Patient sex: M
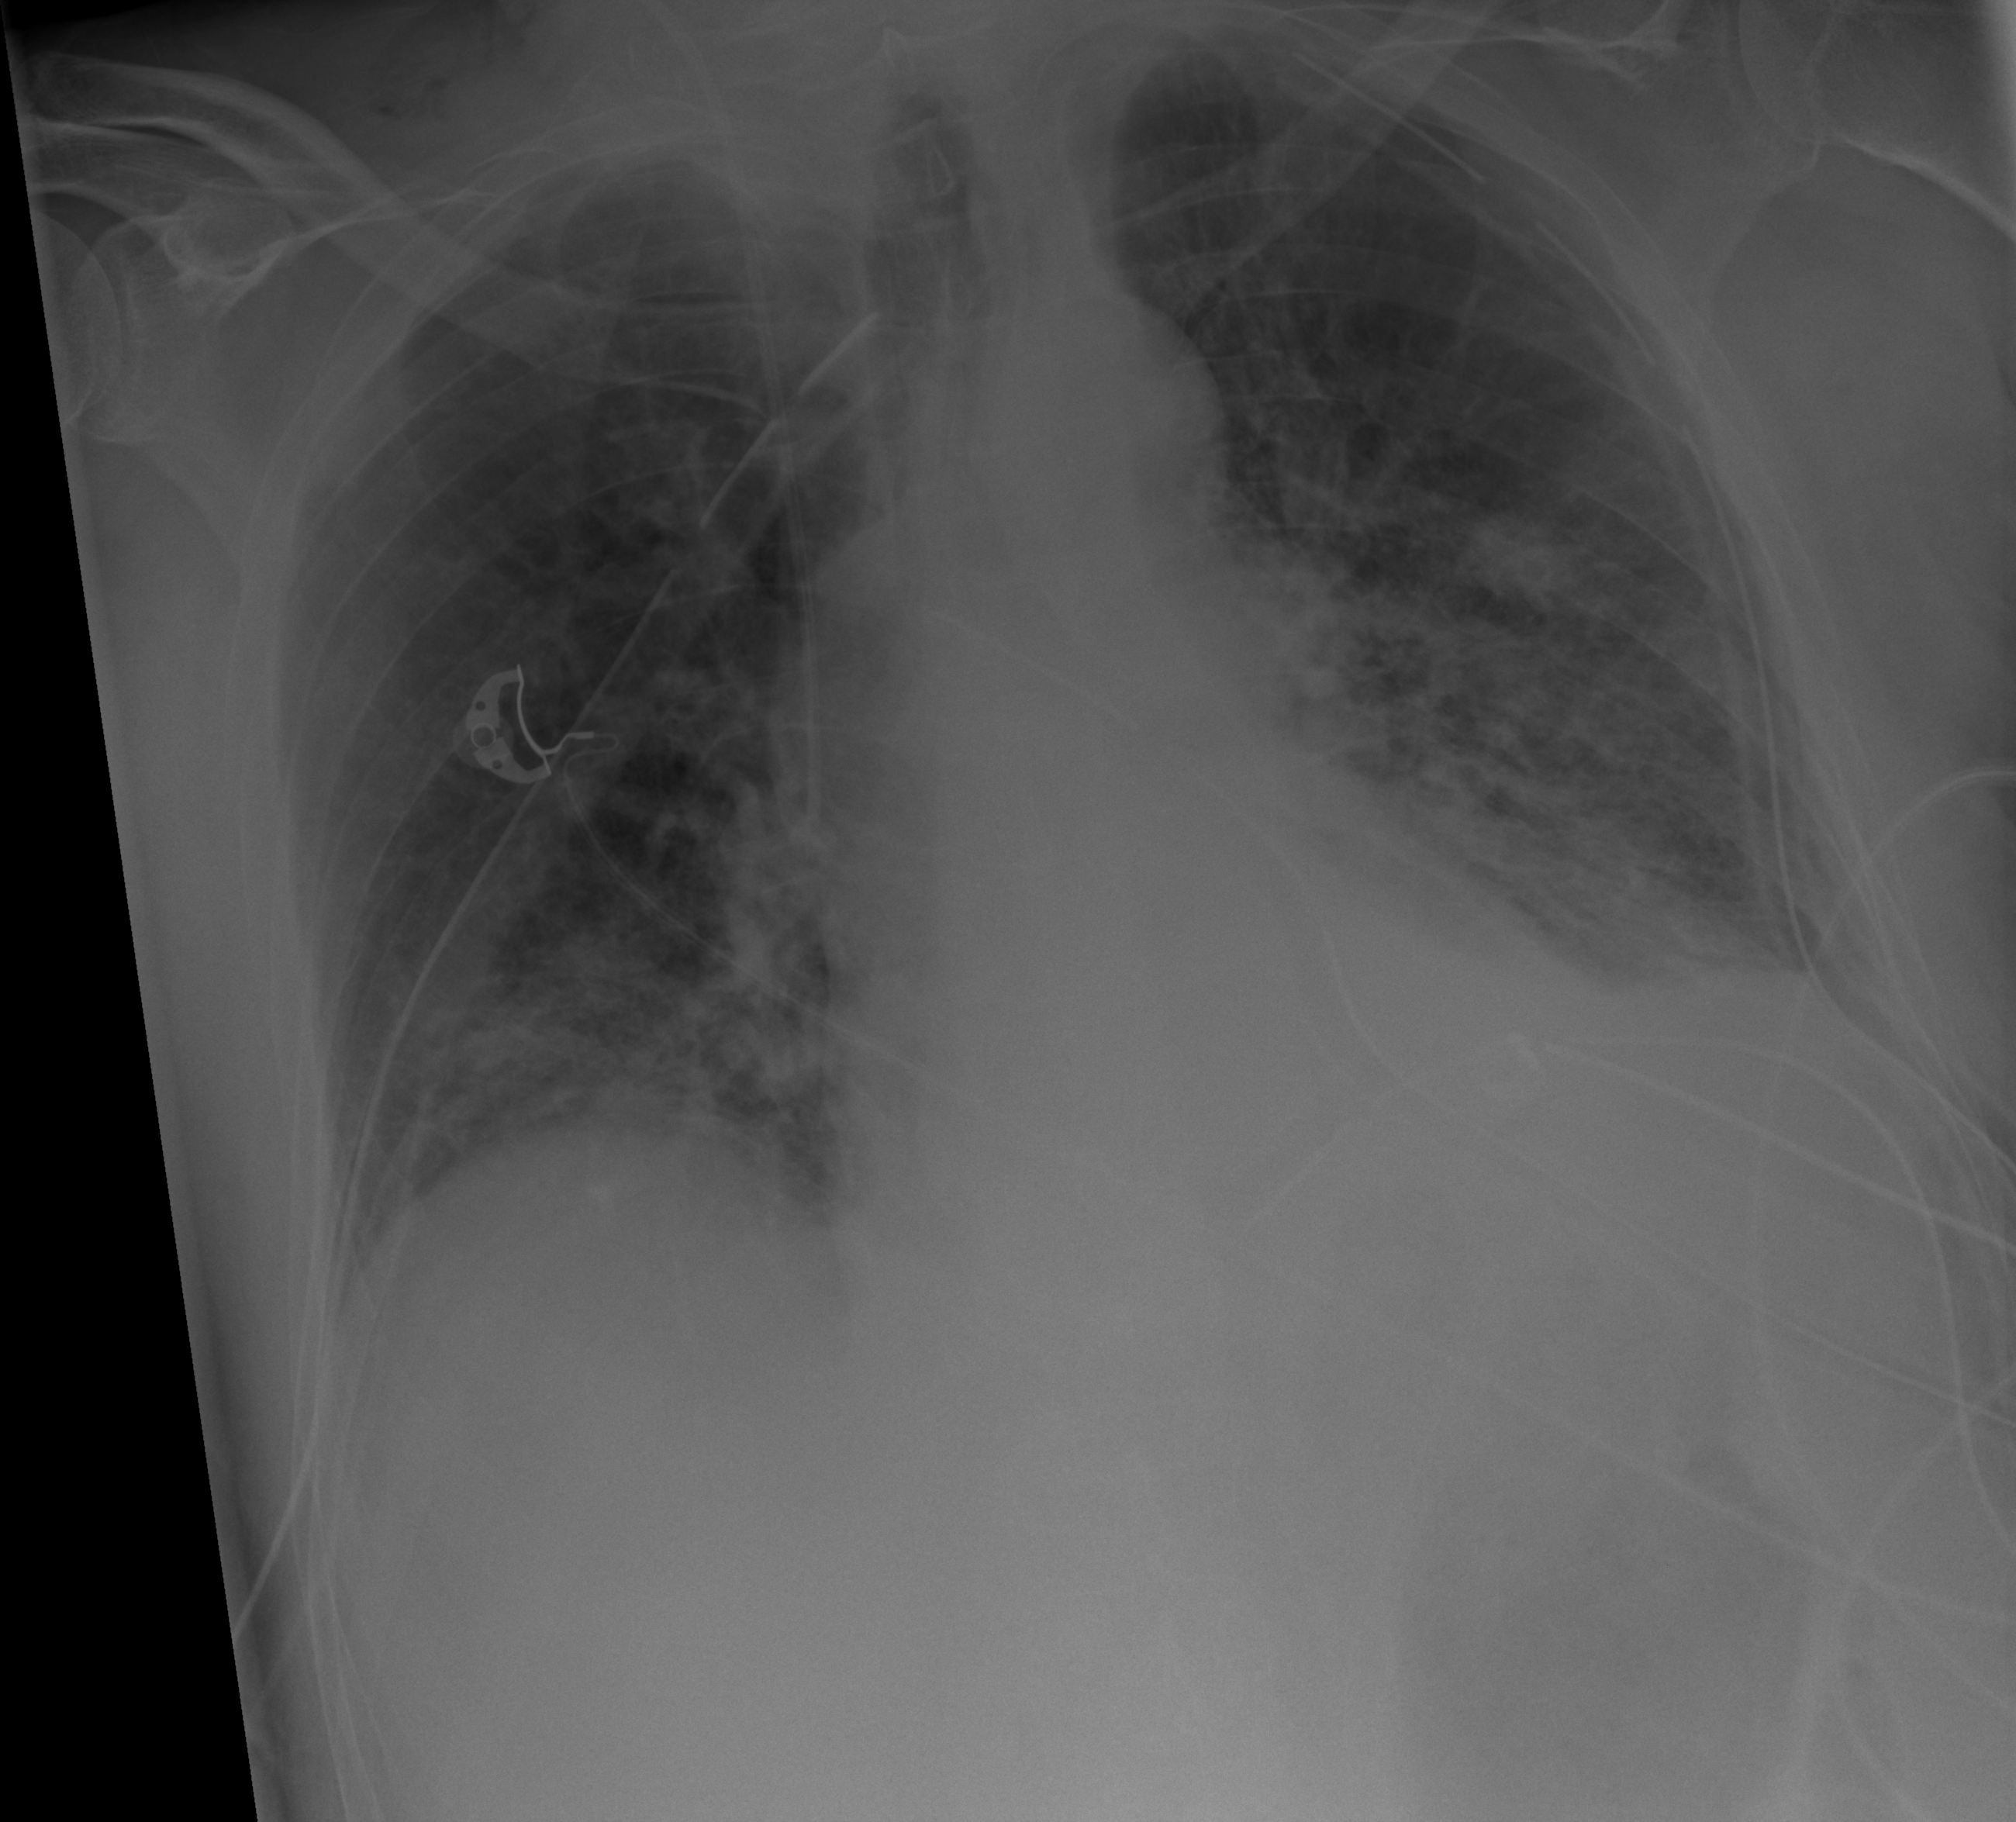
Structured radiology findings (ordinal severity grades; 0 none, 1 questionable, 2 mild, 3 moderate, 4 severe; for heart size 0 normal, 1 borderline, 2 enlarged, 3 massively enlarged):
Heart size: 0
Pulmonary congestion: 1
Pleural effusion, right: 0
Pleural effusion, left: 2
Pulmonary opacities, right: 2
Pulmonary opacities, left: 2
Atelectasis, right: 2
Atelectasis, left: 2